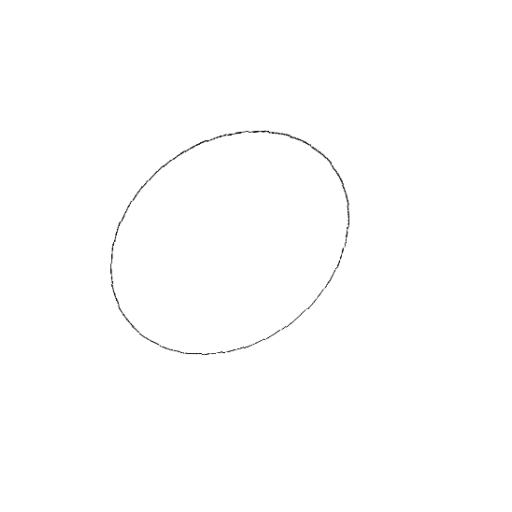
Crossing number: 0